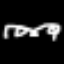
Label: squiggle